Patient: sex M, age 59
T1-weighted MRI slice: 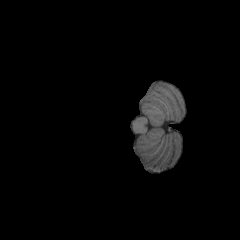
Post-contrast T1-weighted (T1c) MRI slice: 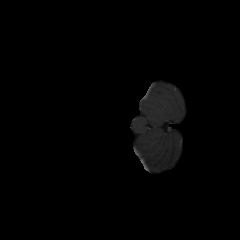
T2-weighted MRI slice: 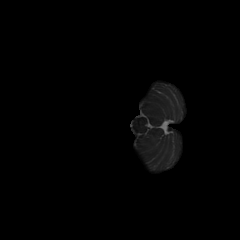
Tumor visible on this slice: no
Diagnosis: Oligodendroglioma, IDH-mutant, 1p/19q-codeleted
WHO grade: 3